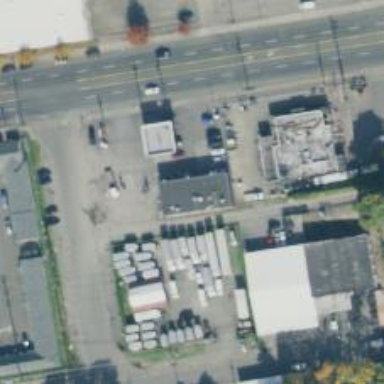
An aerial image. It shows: Convenience shop.